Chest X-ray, PA view. Patient: 64 years old, sex M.
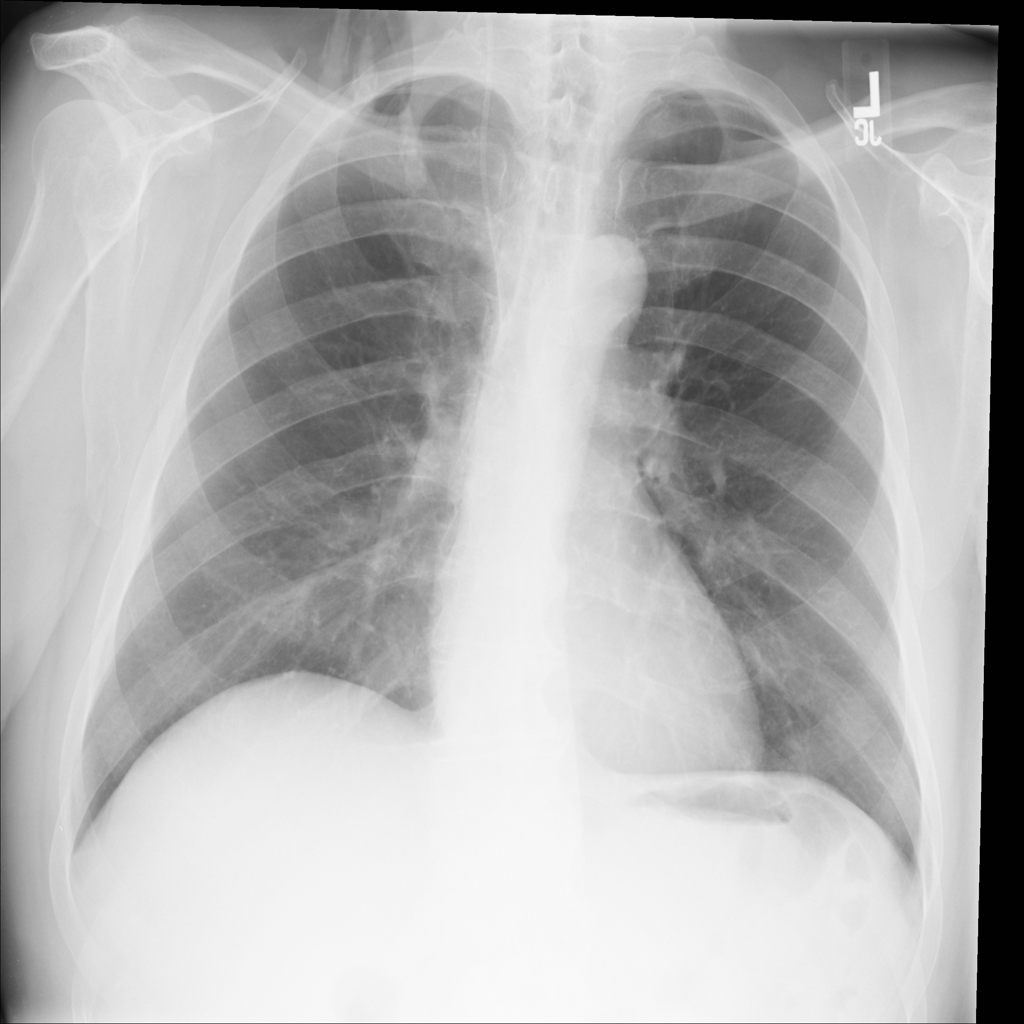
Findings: No Finding